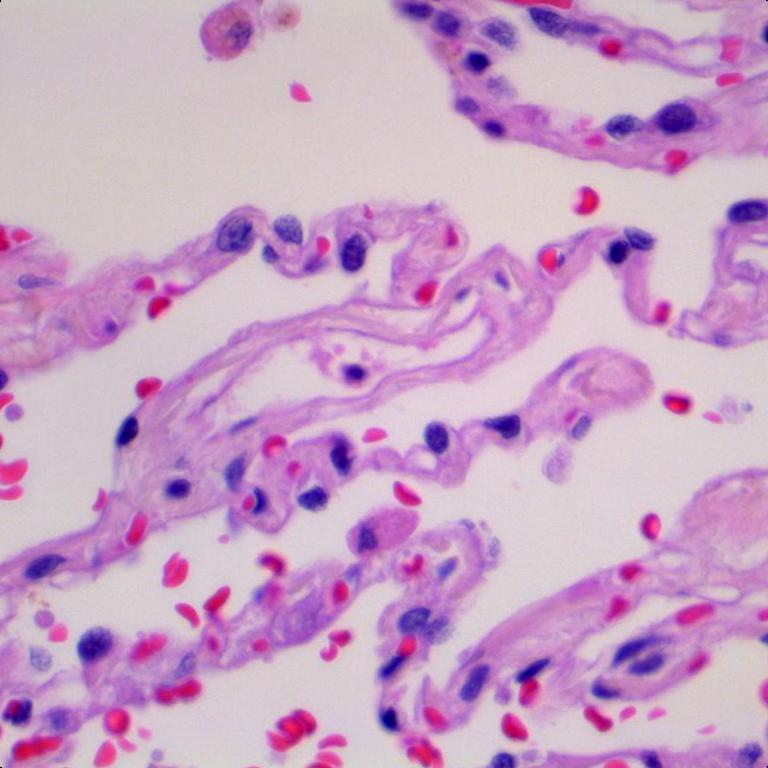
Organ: lung
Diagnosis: benign